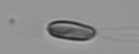
Label: Chrysochromulina